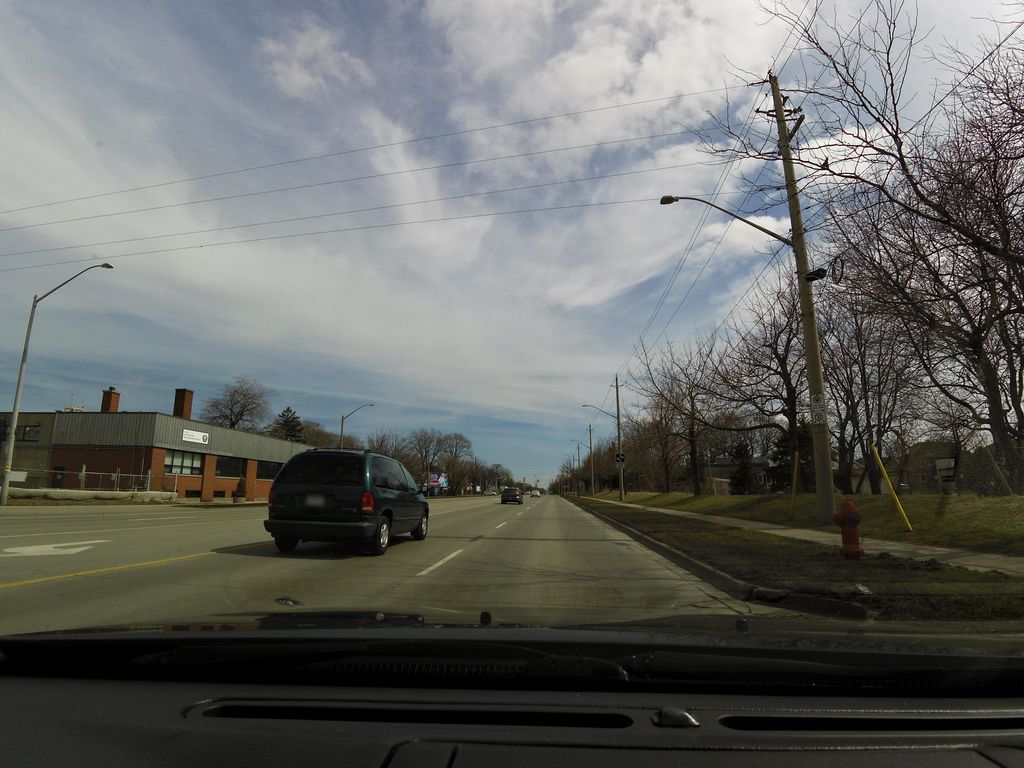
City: hamilton